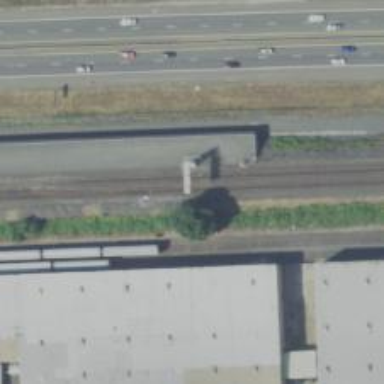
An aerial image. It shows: Railway signal.